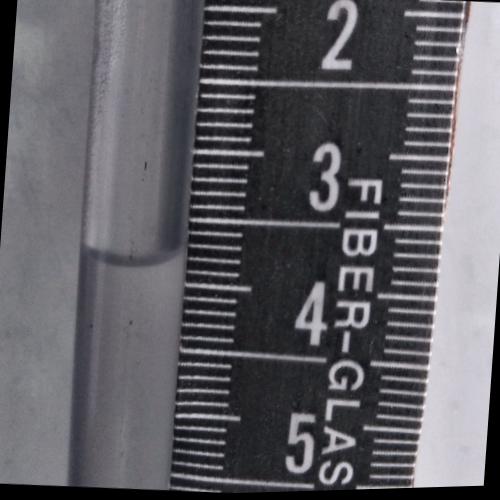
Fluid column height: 3.8 cm